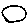
Label: circle